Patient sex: M
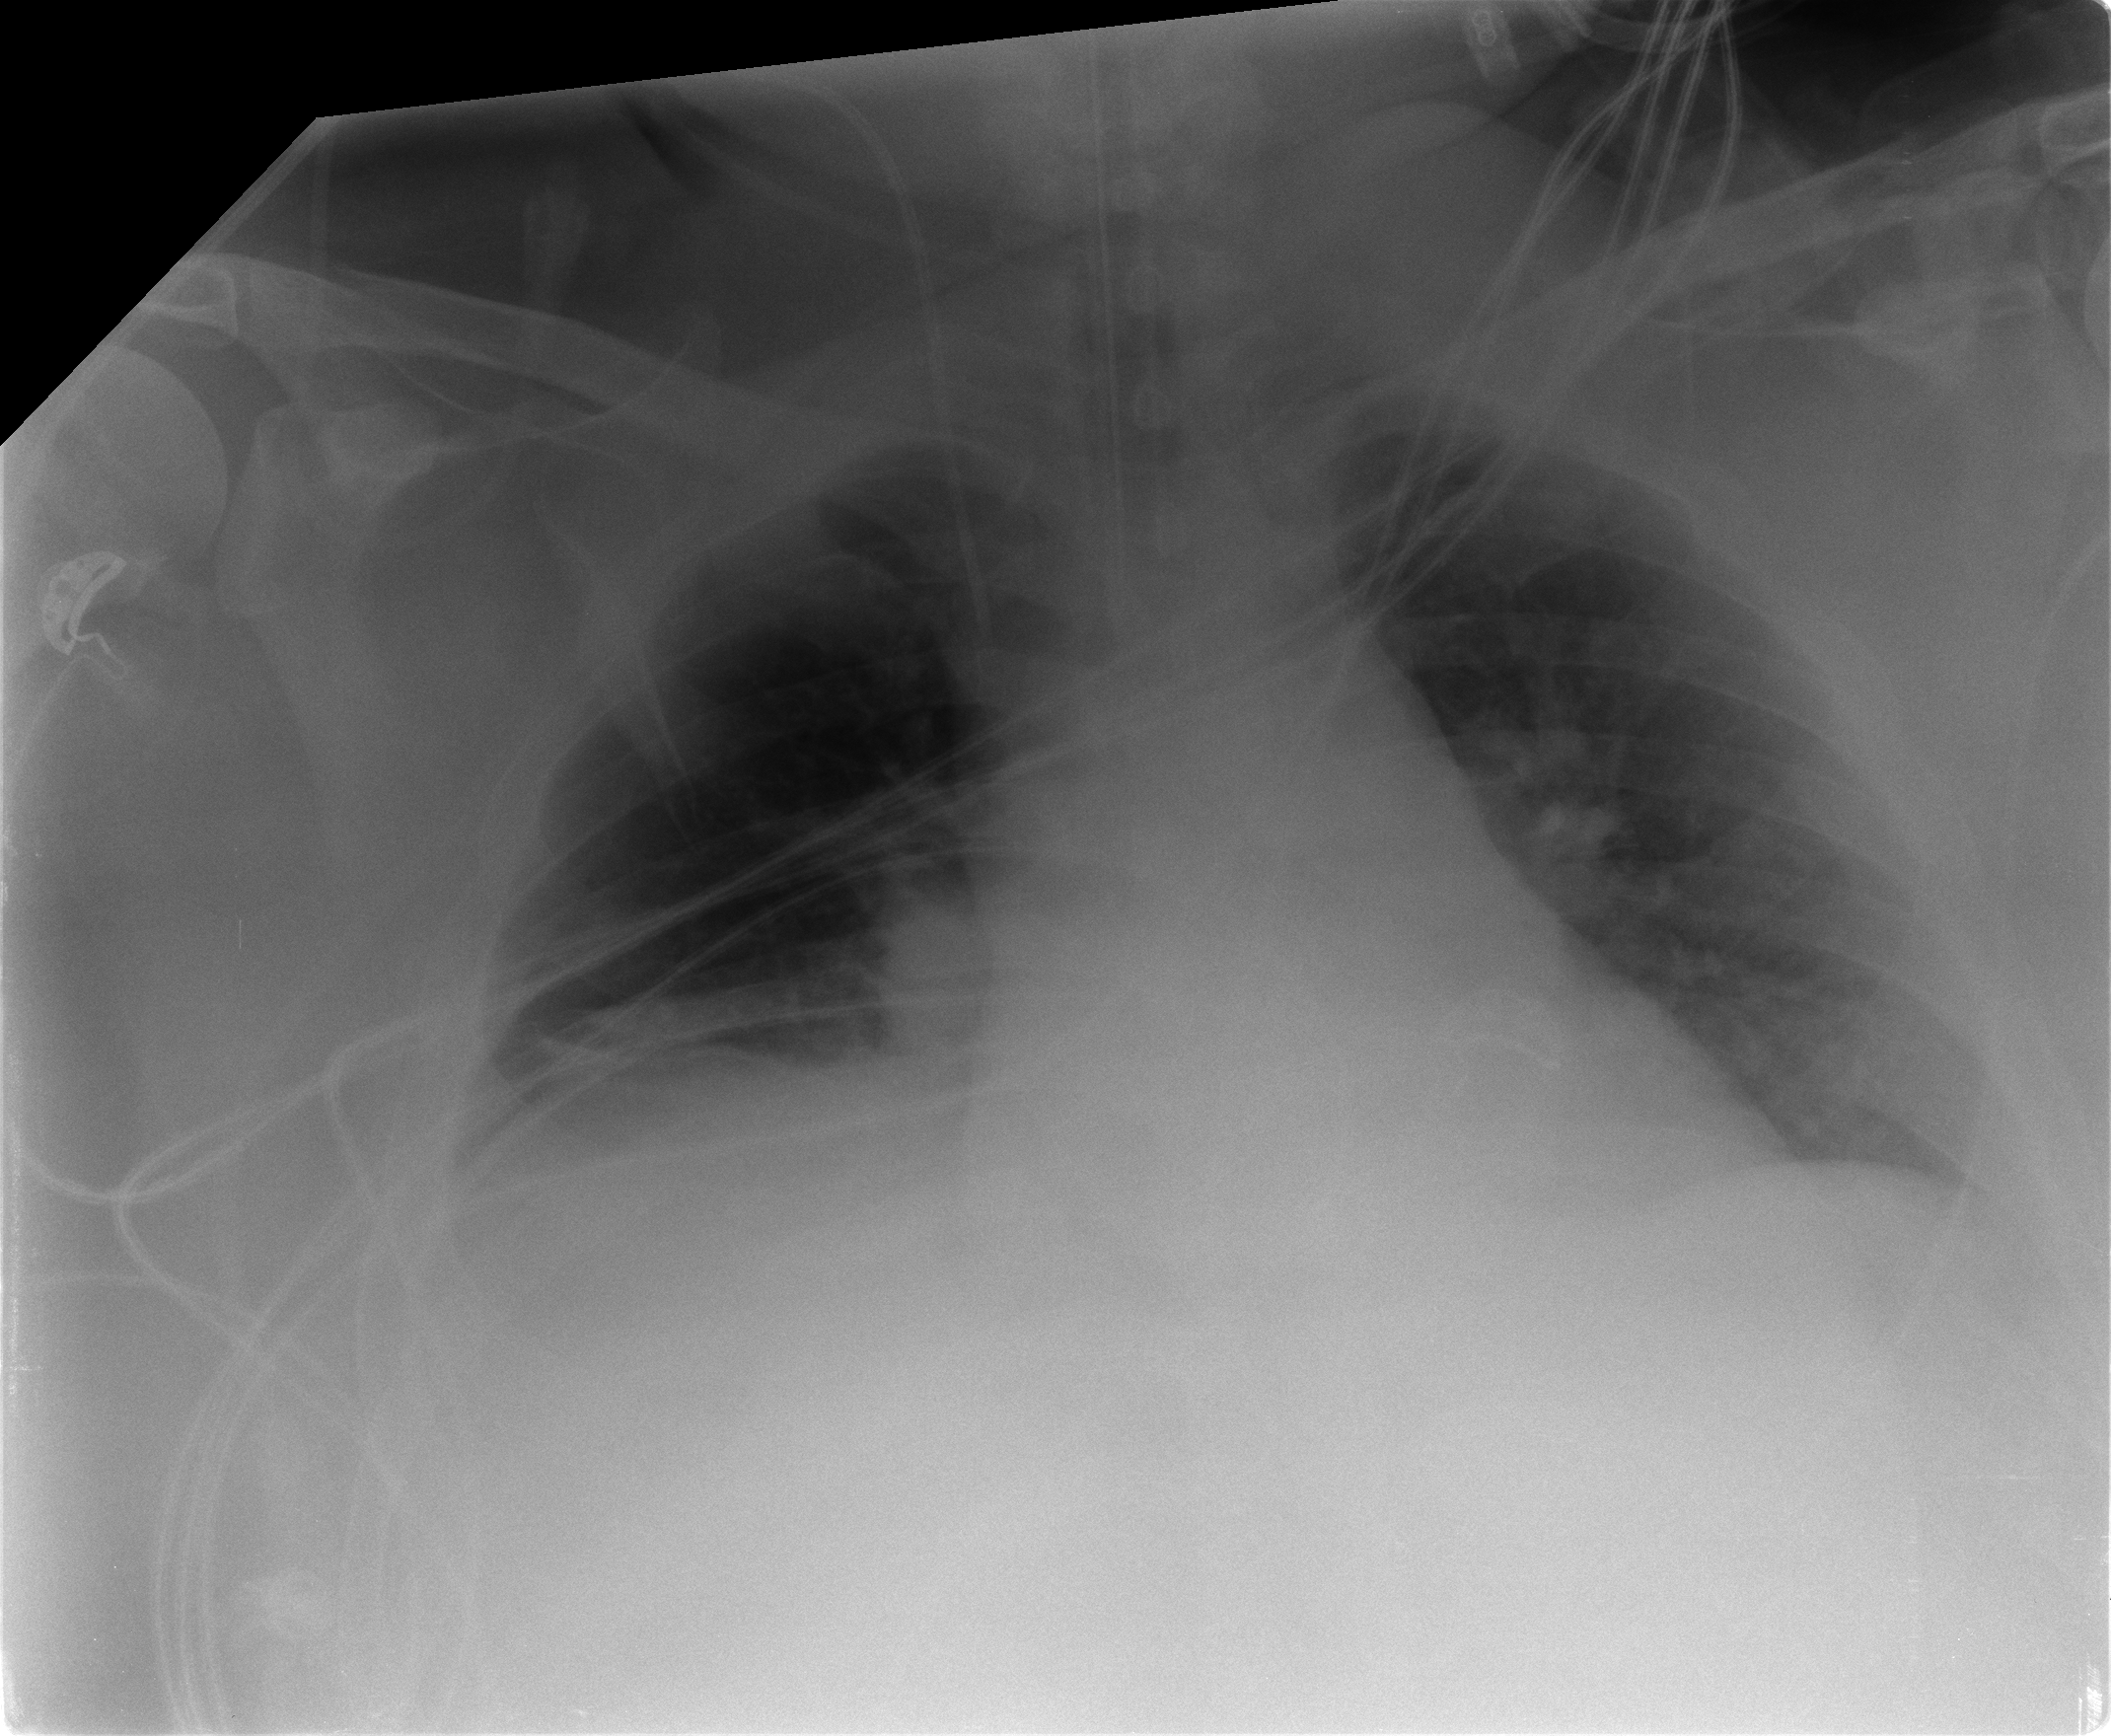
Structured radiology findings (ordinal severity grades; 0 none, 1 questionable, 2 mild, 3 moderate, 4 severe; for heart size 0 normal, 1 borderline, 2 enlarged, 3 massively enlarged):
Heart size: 2
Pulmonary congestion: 2
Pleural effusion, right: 2
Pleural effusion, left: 0
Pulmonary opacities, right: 0
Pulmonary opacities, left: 2
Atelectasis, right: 3
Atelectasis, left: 3